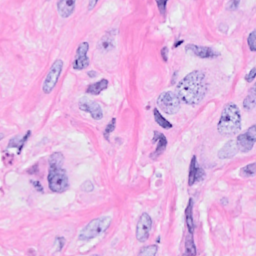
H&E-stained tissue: Breast